Aerial crown-view tile of a tropical tree (Barro Colorado Island, Panama), acquired 20240813:
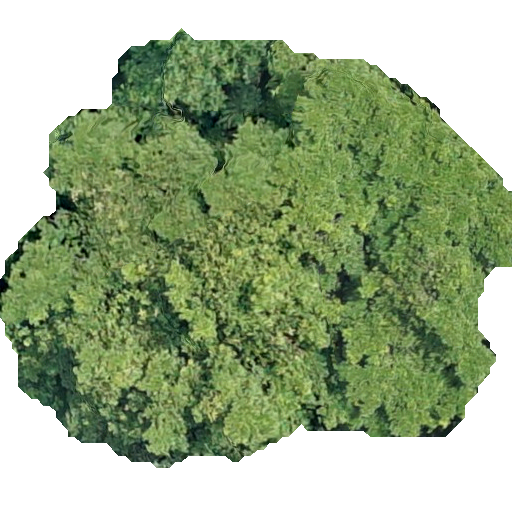
Species: Terminalia amazonia
GBIF accepted scientific name: Terminalia amazonica
Crown area: 254.778 m²